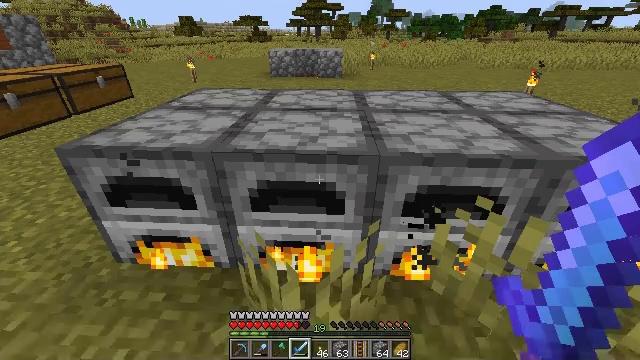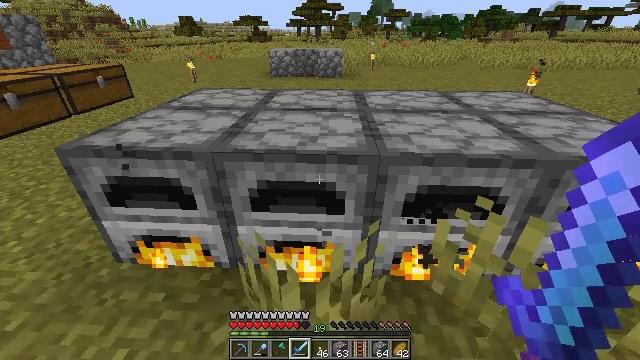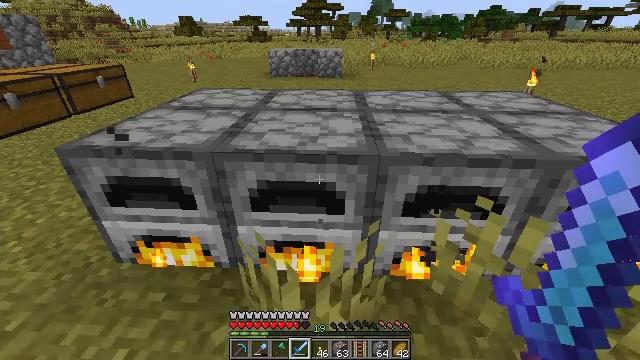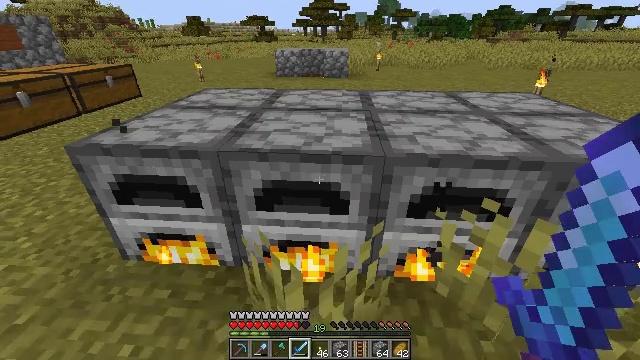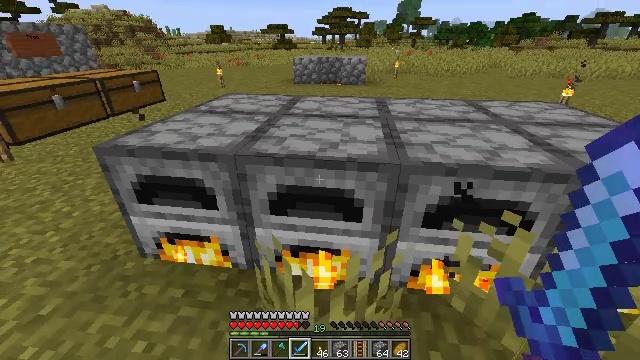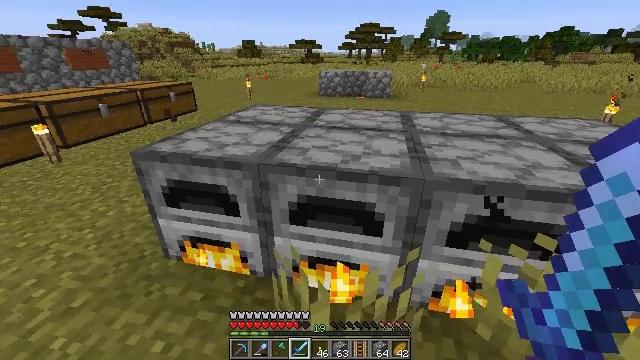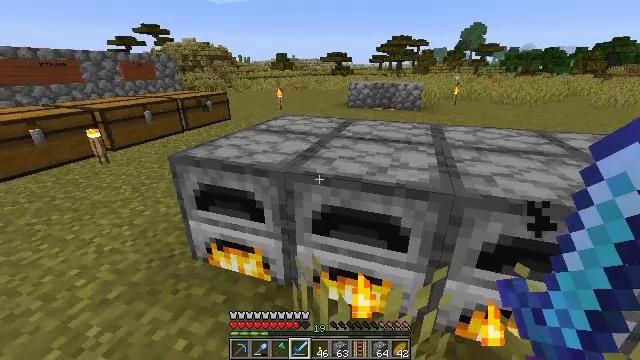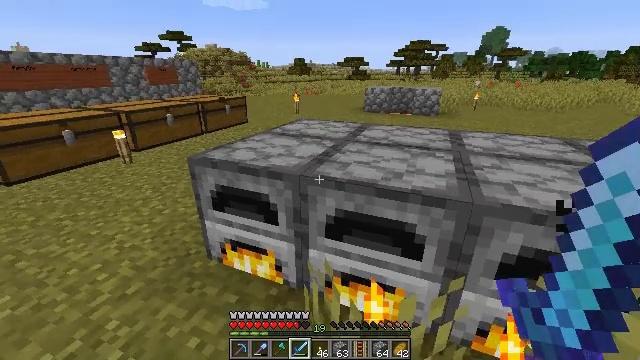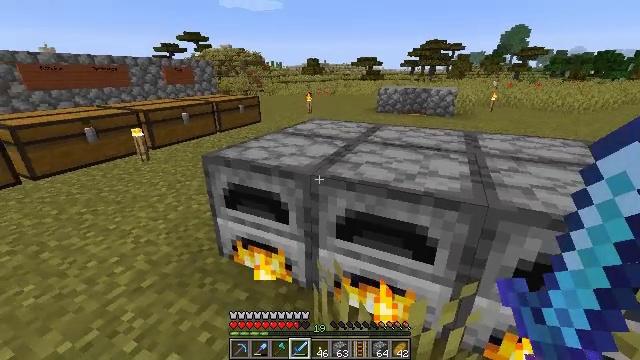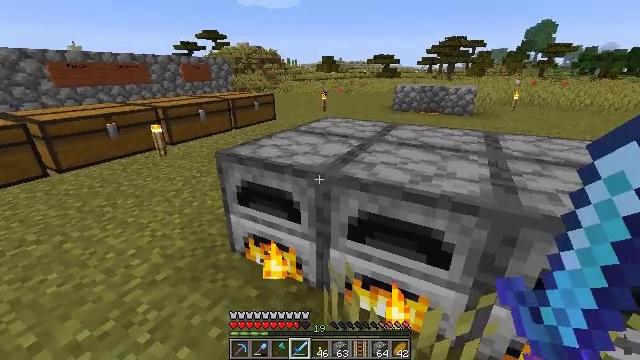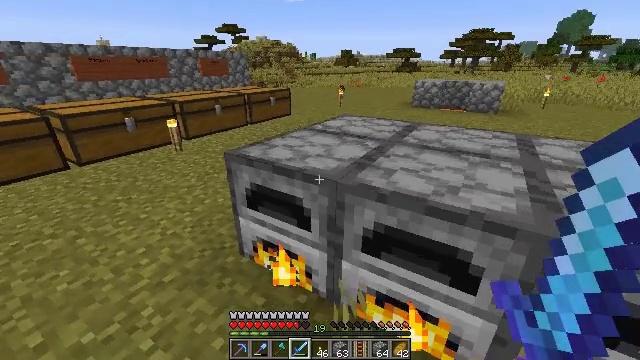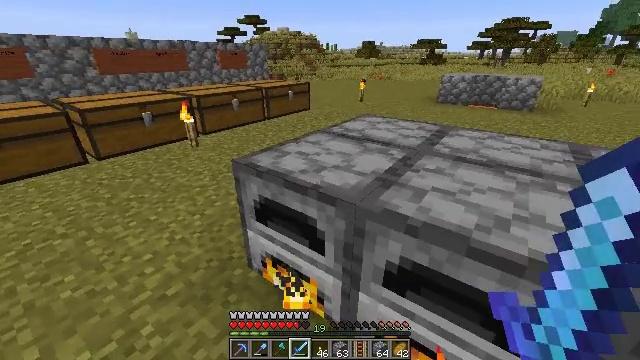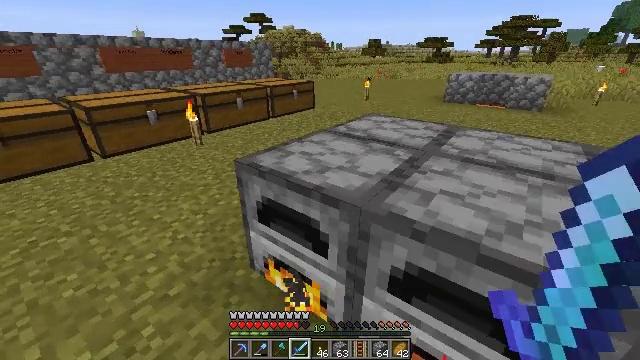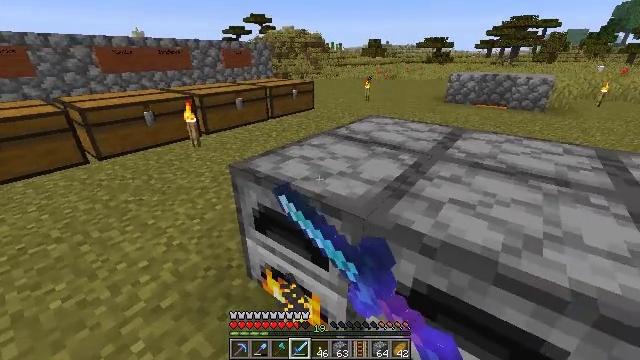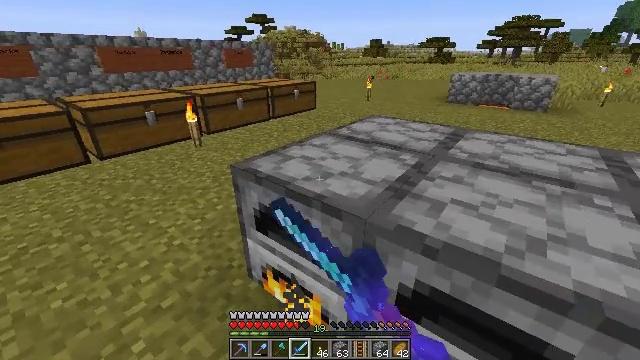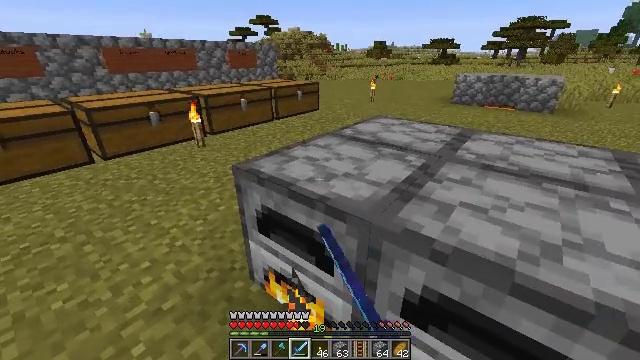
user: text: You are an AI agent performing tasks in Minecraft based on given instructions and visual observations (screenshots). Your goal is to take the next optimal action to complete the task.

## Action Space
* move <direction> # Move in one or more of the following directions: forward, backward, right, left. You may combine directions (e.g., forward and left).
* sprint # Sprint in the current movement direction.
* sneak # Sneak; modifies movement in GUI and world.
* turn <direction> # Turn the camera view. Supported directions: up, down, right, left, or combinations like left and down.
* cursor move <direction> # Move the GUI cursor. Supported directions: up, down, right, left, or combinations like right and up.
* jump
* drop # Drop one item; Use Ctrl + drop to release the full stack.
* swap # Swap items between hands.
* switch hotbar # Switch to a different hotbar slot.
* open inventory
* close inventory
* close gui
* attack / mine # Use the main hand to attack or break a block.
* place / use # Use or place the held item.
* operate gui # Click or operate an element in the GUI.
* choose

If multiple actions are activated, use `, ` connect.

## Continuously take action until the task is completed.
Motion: motion action
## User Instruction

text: Drop a granite.
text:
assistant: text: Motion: close gui
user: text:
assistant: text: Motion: no_op
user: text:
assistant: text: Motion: turn left
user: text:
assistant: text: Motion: turn left and up
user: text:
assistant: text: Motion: turn left and up
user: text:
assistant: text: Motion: turn left and up
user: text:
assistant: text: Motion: turn left
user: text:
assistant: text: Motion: turn left
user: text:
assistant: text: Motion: move forward, turn left
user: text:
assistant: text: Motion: move forward, turn left and down
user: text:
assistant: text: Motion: move forward, turn left and down
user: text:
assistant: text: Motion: turn left, use / place
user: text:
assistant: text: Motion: use / place
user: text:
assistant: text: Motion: use / place
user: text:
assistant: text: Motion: no_op
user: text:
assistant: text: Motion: no_op
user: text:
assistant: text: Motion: open gui
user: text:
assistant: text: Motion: no_op
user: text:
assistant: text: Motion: no_op
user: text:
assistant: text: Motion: no_op
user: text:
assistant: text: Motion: no_op
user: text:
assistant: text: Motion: no_op
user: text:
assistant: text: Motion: no_op
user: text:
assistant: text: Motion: no_op
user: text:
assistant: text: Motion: close gui
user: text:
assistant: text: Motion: no_op
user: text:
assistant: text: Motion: no_op
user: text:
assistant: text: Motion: no_op
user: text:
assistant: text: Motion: no_op
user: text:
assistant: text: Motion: no_op